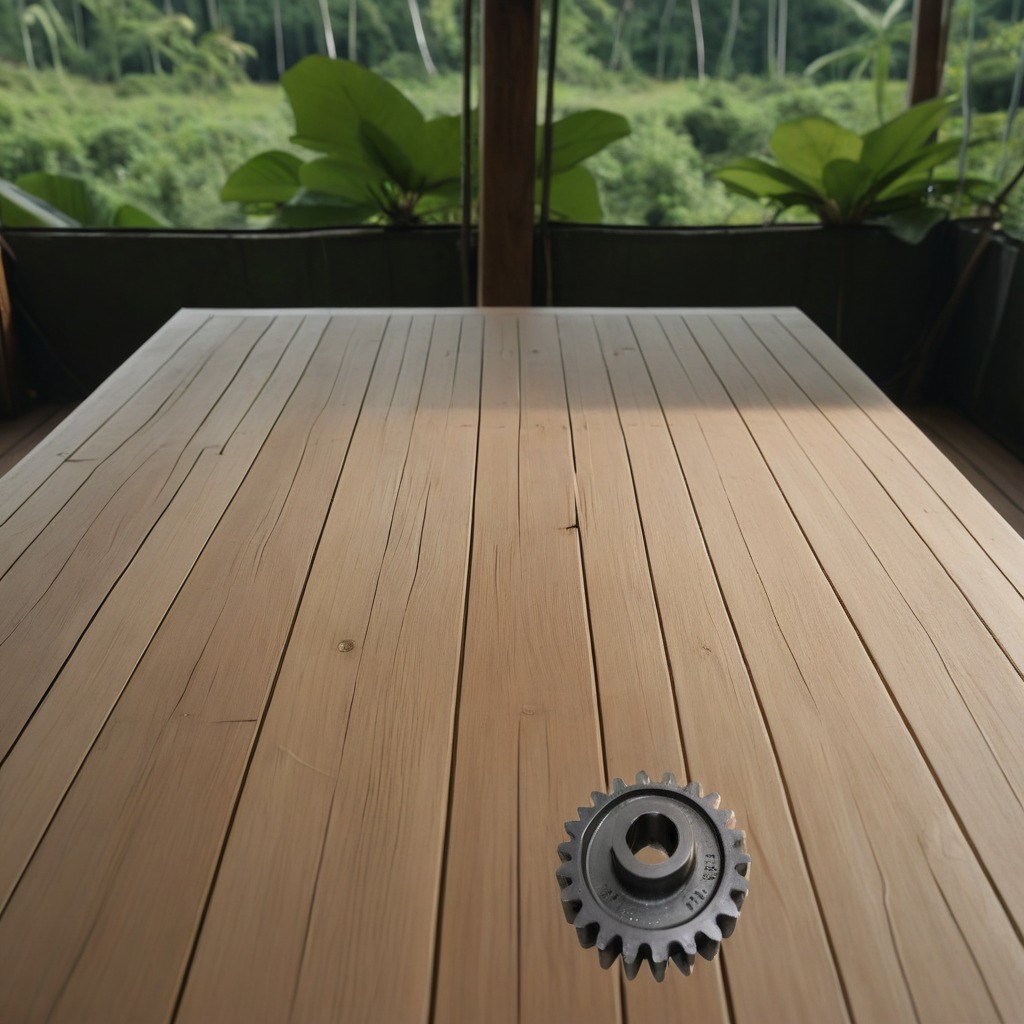
A steel gear with teeth is lying on the wooden table.